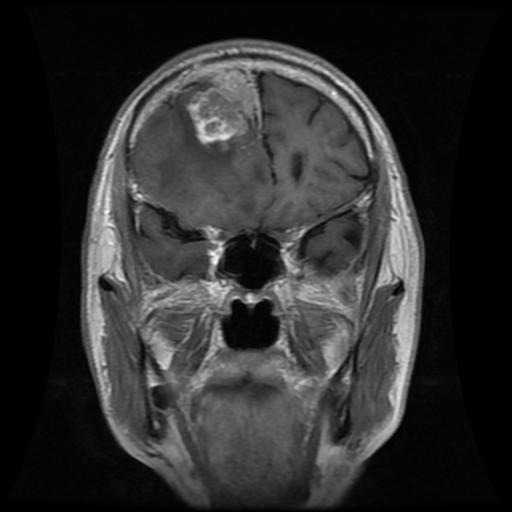
Label: meningioma